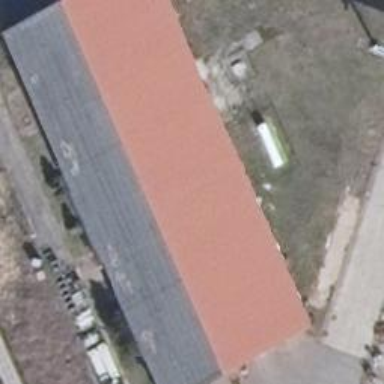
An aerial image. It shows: Industrial building.